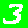
Digit: 3